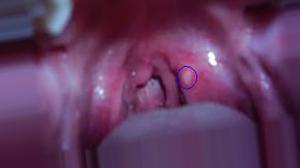
Condition: Mouth Ulcer